Question: I have cell with only one button in it, I've added height of button = 30, top = 10 and bottom = 10 constraints, so systemLayoutSizeFittingSize must return height of cell = 50. Nevertheless it returns 50.5 and I see in the log :
'''
Will attempt to recover by breaking constraint
'''
I'm using grouped table view and separator set to none. Where it takes extra 0.5px?

code snippet:
'''
[cell layoutSubviews];
return [cell systemLayoutSizeFittingSize:UILayoutFittingCompressedSize].height;// 50;
'''
log:
'''
Unable to simultaneously satisfy constraints.
Probably at least one of the constraints in the following list is one you don't want. Try this: (1) look at each constraint and try to figure out which you don't expect; (2) find the code that added the unwanted constraint or constraints and fix it. (Note: If you're seeing NSAutoresizingMaskLayoutConstraints that you don't understand, refer to the documentation for the UIView property translatesAutoresizingMaskIntoConstraints)
(
"<NSLayoutConstraint:0x7ffa71e273e0 V:[UIButton:0x7ffa71e24900'Book a new hotel'(30)]>",
"<NSLayoutConstraint:0x7ffa71e20bc0 V:|-(10)-[UIButton:0x7ffa71e24900'Book a new hotel'] (Names: '|':UITableViewCellContentView:0x7ffa71e06030 )>",
"<NSLayoutConstraint:0x7ffa71e23ae0 UITableViewCellContentView:0x7ffa71e06030.bottomMargin == UIButton:0x7ffa71e24900'Book a new hotel'.bottom + 2>",
"<NSLayoutConstraint:0x7ffa705f6640 'UIView-Encapsulated-Layout-Height' V:[UITableViewCellContentView:0x7ffa71e06030(50.5)]>"
)
Will attempt to recover by breaking constraint
<NSLayoutConstraint:0x7ffa71e273e0 V:[UIButton:0x7ffa71e24900'Book a new hotel'(30)]>
'''
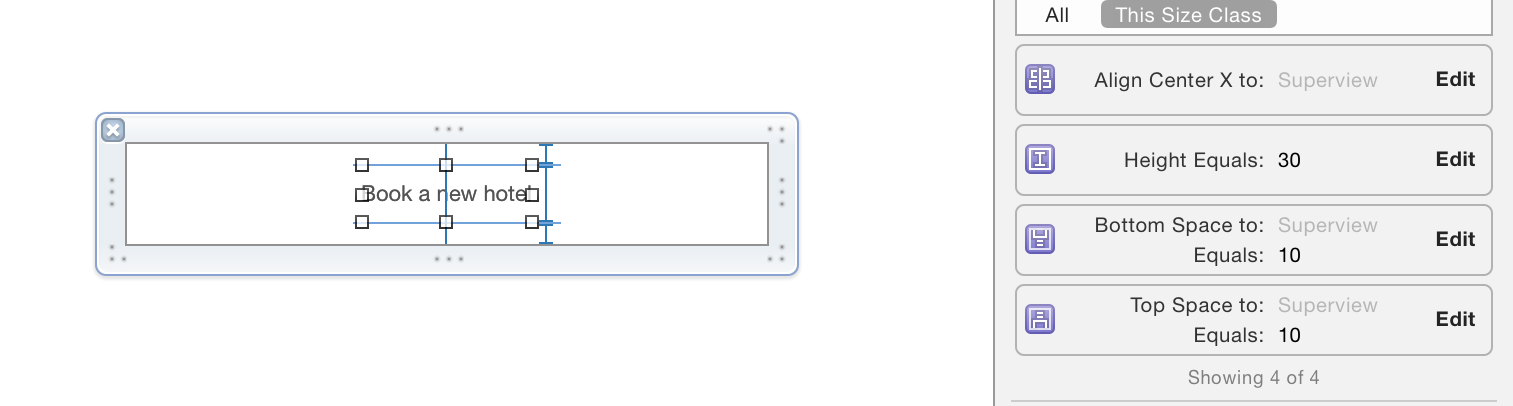
Answer: If your target is iOS8 then it makes this much easier as table view cells can now be sized automagically by AutoLayout.
To do this just return 'UITableViewAutomaticDimension' in your 'heightForRow' method...
'''
- (CGFloat)tableView:(UITableView *)tableView heightForRowAtIndexPath:(NSIndexPath *)indexPath
{
return UITableViewAutomaticDimension;
}
'''
Essentially this does what I think you are trying to do with your code snippet.
For iOS 7 I'd set out the constraints differently. Instead of setting the top and bottom constraints I'd just have a "centre vertically" constraint.
Then you can return any number you want to return and the constraints won't break.
You don't get the automatic height thing but the height doesn't appear to change anyway.